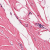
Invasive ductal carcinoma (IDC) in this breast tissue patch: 0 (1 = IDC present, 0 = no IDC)